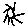
Label: sun